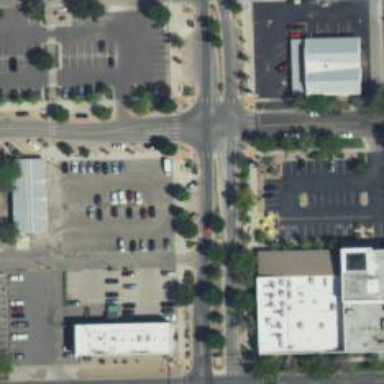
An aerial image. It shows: Parking space is available.